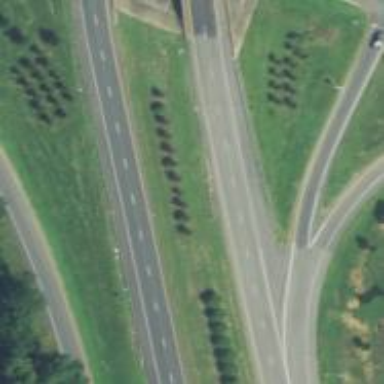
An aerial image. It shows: Expressway with asphalt surface classified as trunk highway.